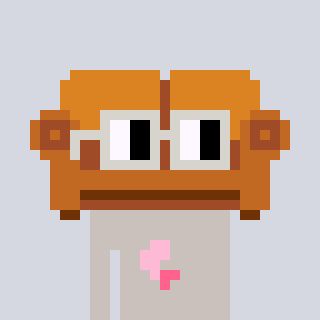
a pixel art character with square light gray glasses, a couch-shaped head and a foggrey-colored body on a cool background